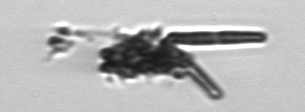
Label: Thalassionema